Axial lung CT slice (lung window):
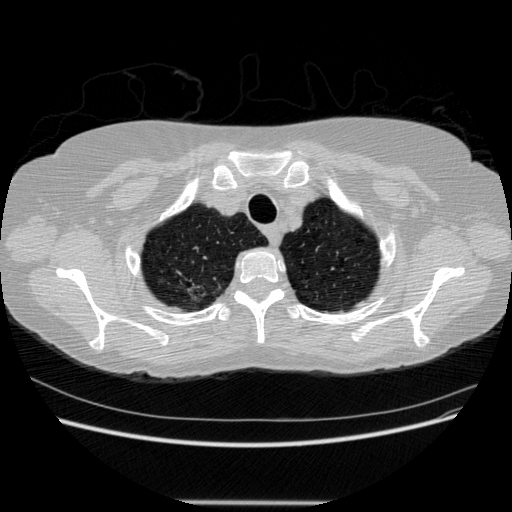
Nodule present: no